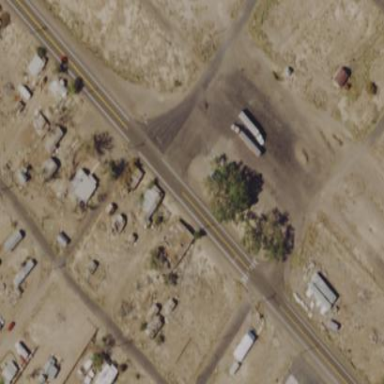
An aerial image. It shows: Rest area on the road.